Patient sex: M
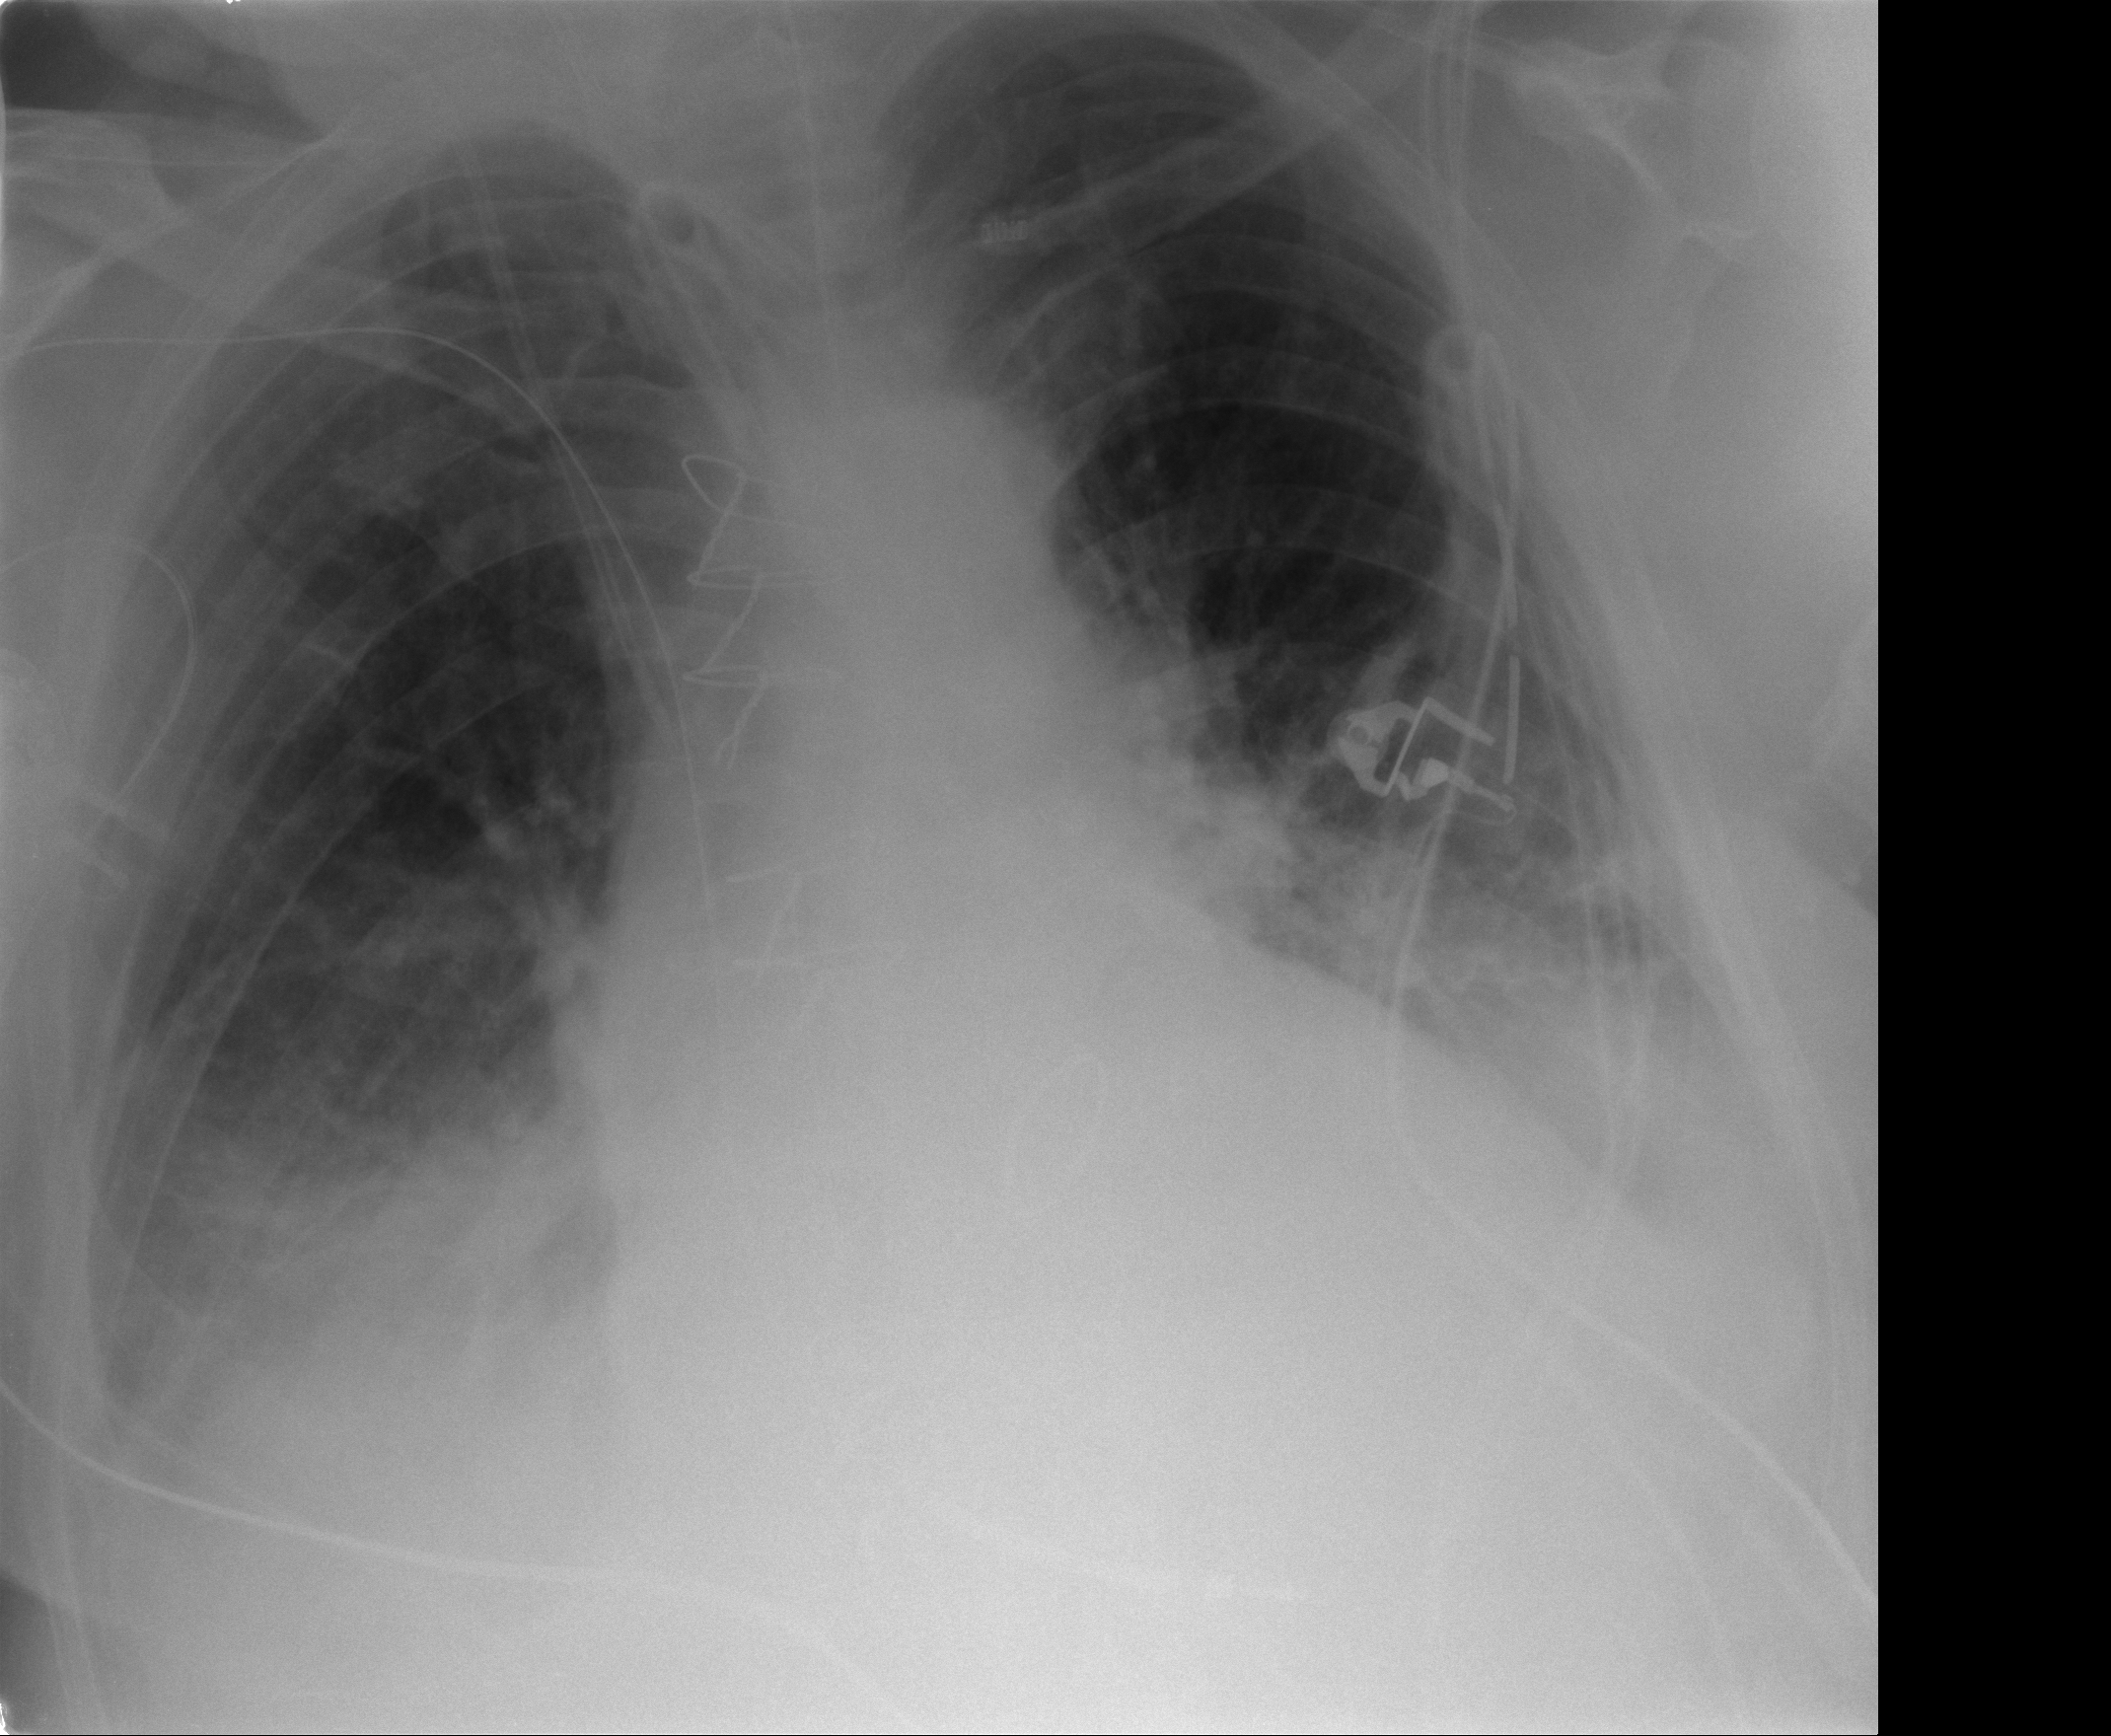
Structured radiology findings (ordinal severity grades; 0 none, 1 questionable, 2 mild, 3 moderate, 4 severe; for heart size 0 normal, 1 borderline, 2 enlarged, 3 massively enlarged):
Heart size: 2
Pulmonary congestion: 2
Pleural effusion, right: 2
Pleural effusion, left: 2
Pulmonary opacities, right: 0
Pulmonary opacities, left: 0
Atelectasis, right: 2
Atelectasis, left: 2